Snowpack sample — Buffalo Mountain, Silverthorne, Colorado, USA (2/22/26, 2:02 PM MST)
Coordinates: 39.622, -106.113
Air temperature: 33 °F
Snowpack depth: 63 cm
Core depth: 20 cm
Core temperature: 24.8 °F
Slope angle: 11°, slope face: 116°
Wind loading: low
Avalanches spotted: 0
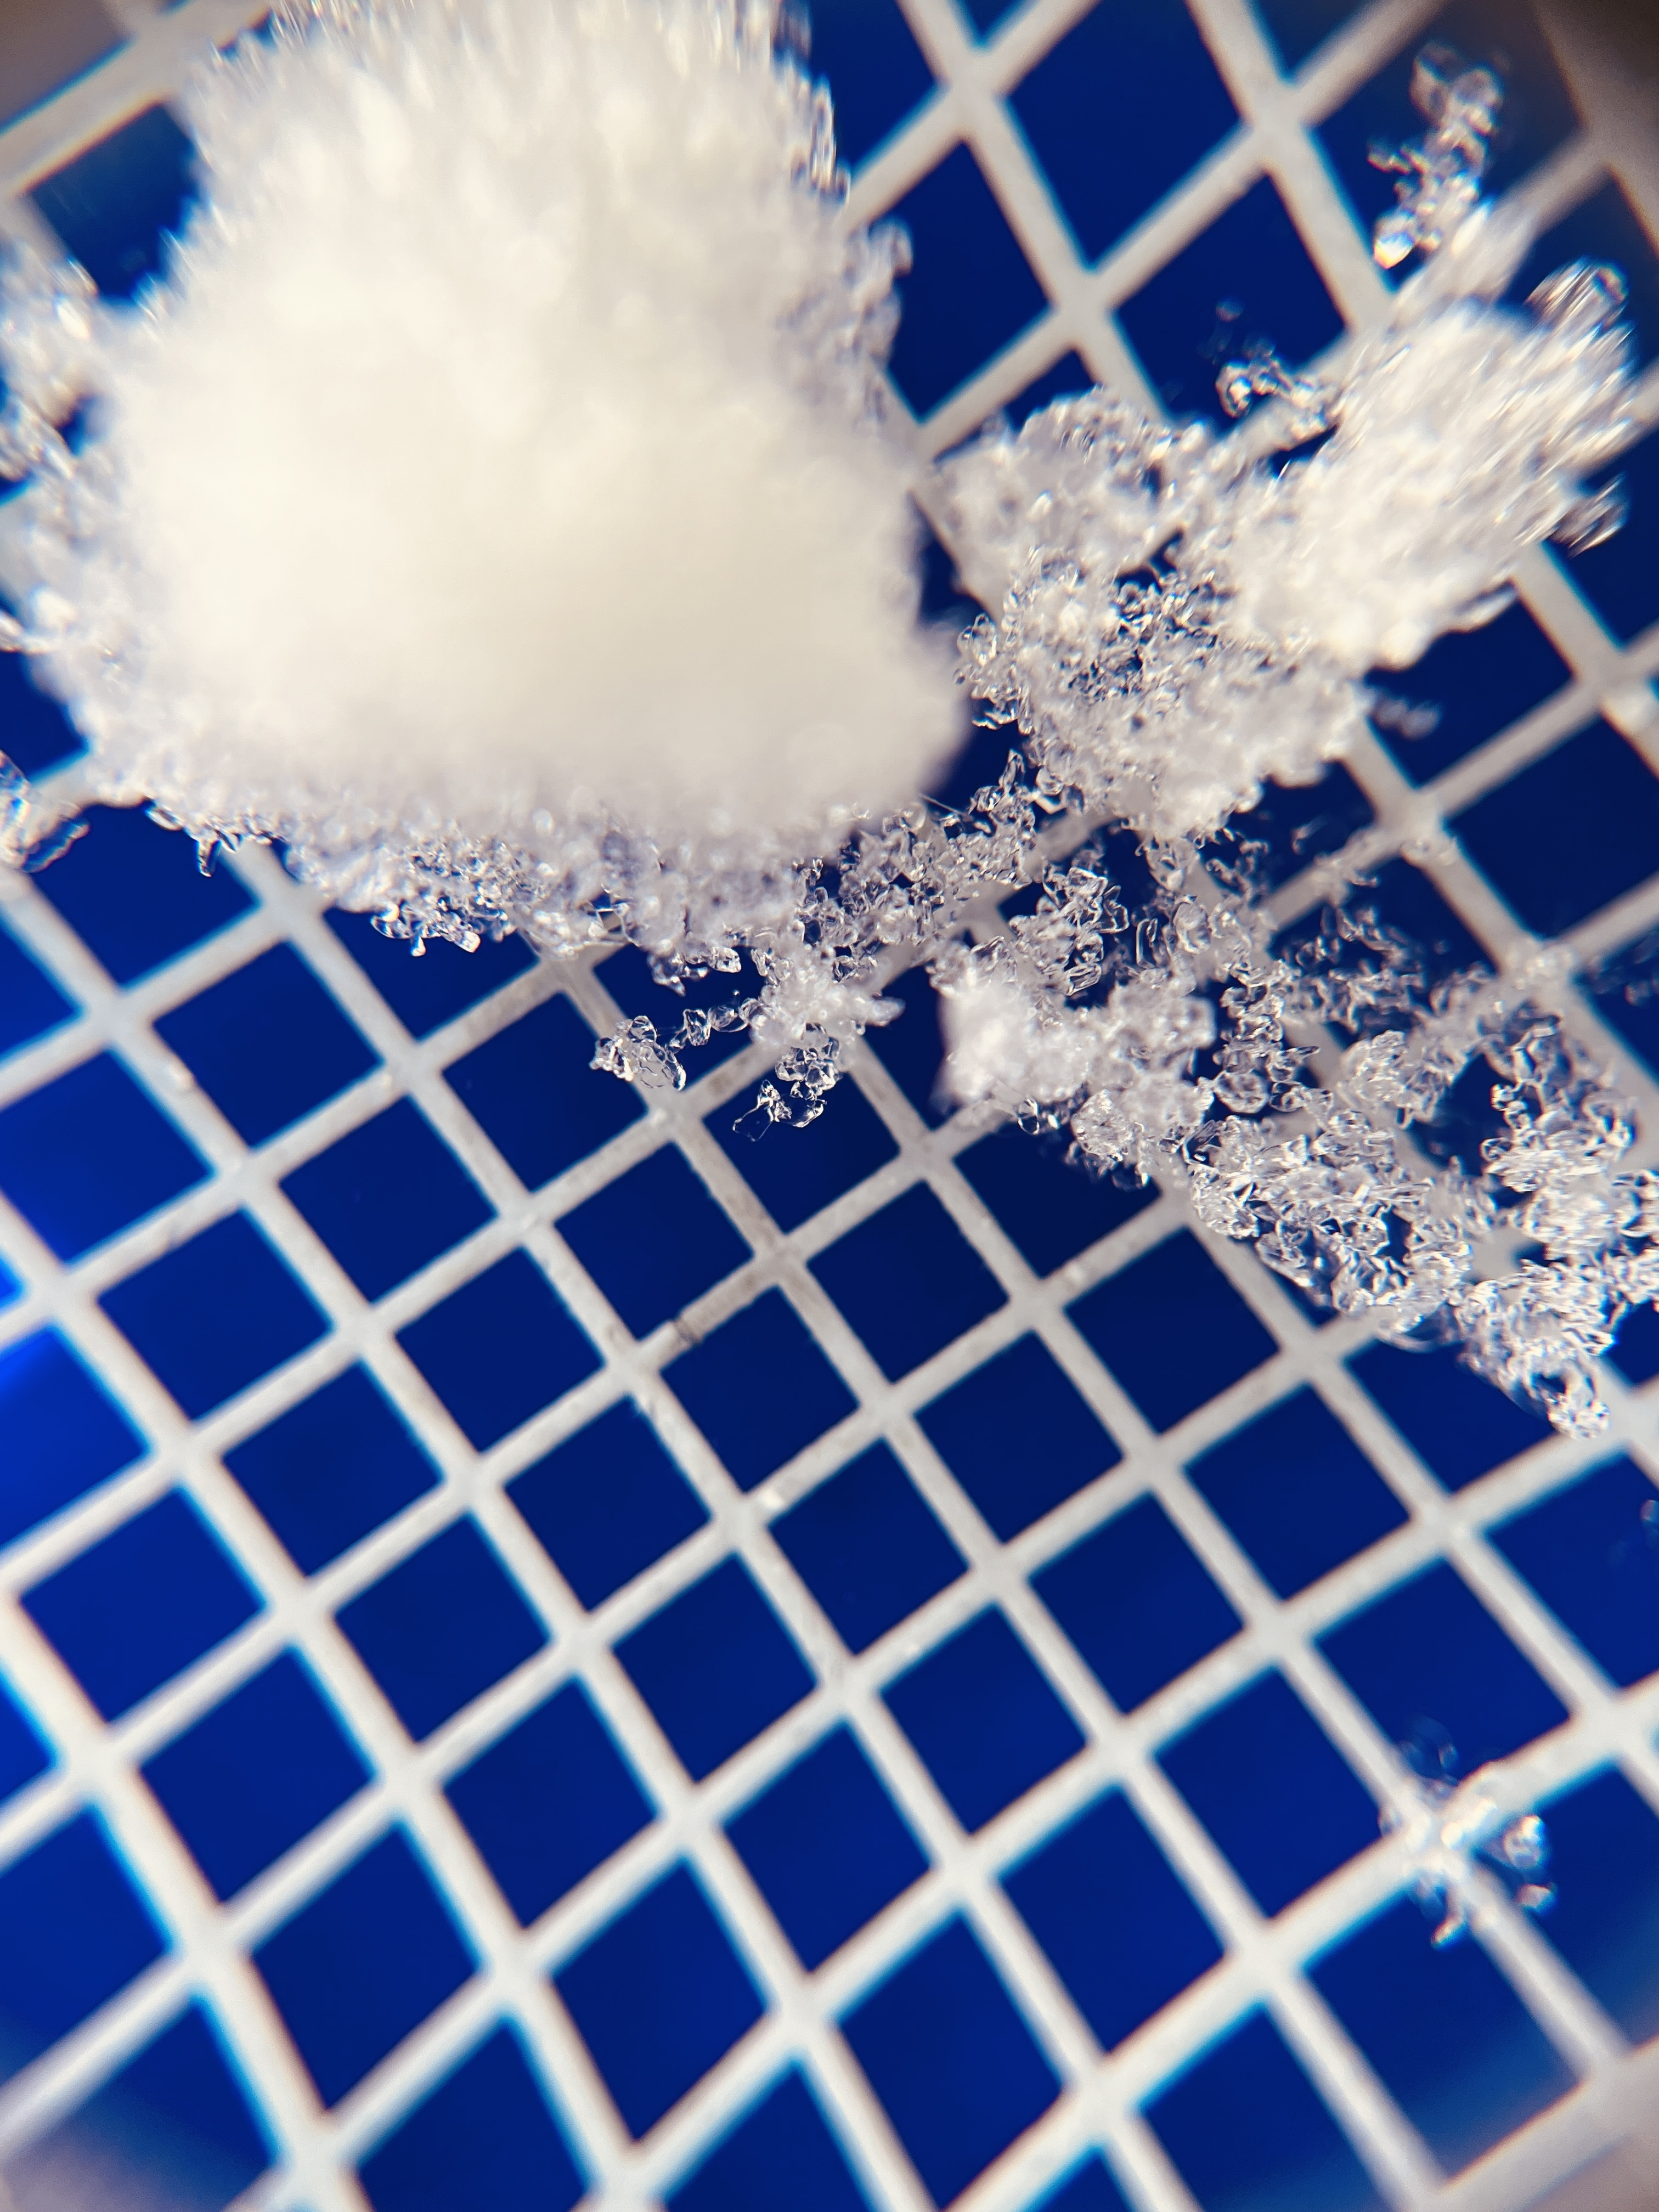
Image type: magnified_profile
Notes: In a firebreak similar to site 1, minimal wind loading with no spotted avalanches (not many faces in view though)